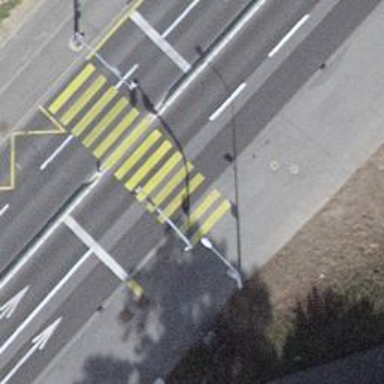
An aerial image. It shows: Crossing with traffic signals.